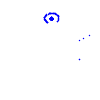
Particle: pion